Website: home-depot
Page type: billing-address
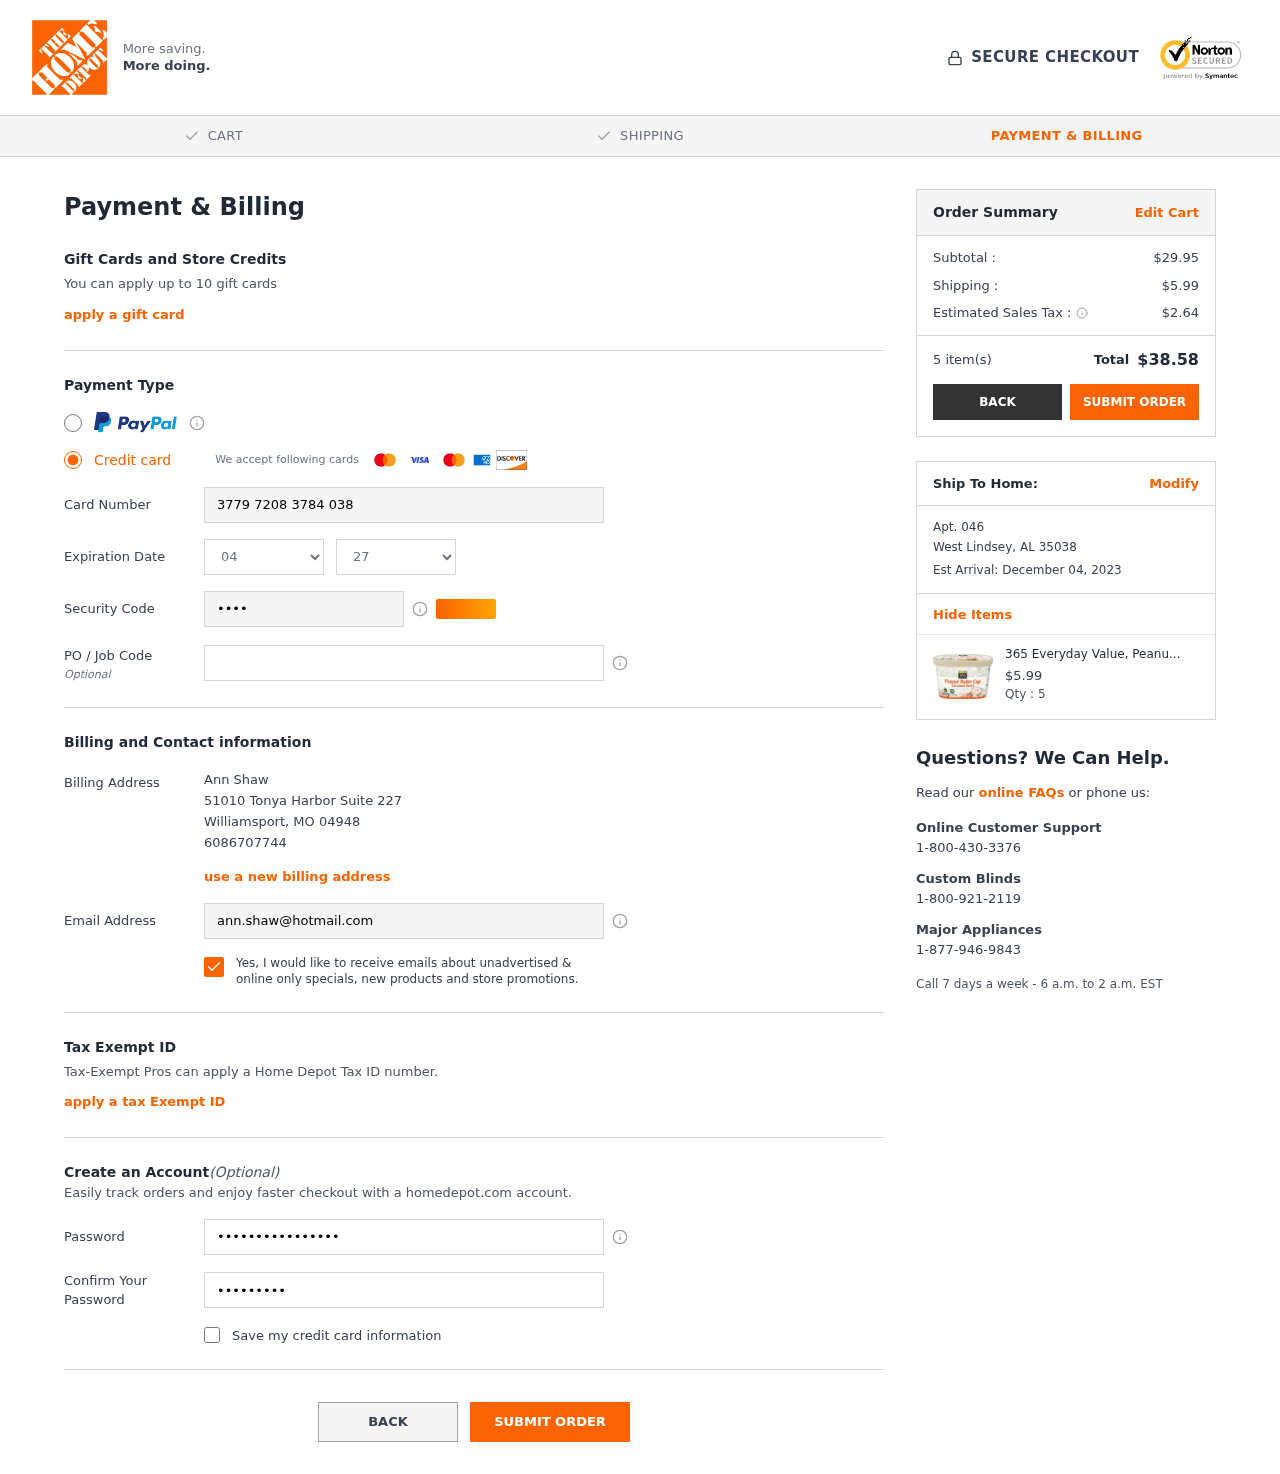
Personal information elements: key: PII_CARD_CVV
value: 7216
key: PII_CARD_EXPIRY_MONTH
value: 04
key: PII_CARD_EXPIRY_YEAR
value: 27
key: PII_CARD_NUMBER
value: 3779 7208 3784 038
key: PII_CITY
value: Williamsport
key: PII_CITY2
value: West Lindsey
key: PII_EMAIL
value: ann.shaw@hotmail.com
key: PII_FULLNAME
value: Ann Shaw
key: PII_PHONE
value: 6086707744
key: PII_POSTCODE
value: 04948
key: PII_POSTCODE2
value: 35038
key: PII_STATE_ABBR
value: MO
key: PII_STATE_ABBR2
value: AL
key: PII_STREET
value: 51010 Tonya Harbor Suite 227
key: PII_STREET2
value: Apt. 046
Product elements: key: PRODUCT1_NAME
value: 365 Everyday Value, Peanut Butter Cup Caramel Swirl Ice Cream, 1.75 QT, (Frozen)
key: PRODUCT1_PRICE
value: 5.99
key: PRODUCT1_QUANTITY
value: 5
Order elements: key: ORDER_SUBTOTAL
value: $29.95
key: ORDER_SHIPPING_COST
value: $5.99
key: ORDER_TAX
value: $2.64
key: ORDER_NUM_ITEMS
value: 5 item(s)
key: ORDER_TOTAL
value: $38.58
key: ORDER_DELIVERY_DATE
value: Est Arrival: December 04, 2023